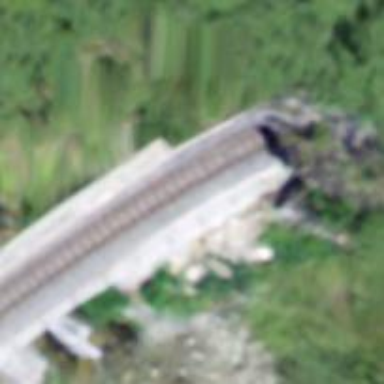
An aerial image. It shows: Narrow-gauge railway with single track. The railway is electrified with contact line.